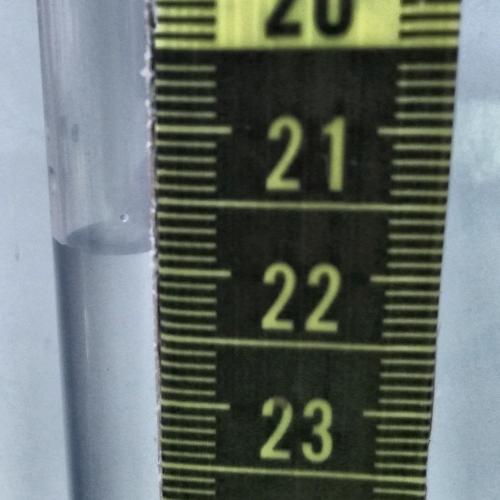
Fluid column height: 21.9 cm